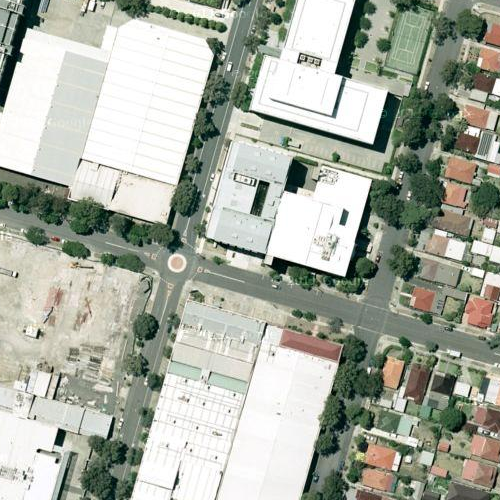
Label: sydney